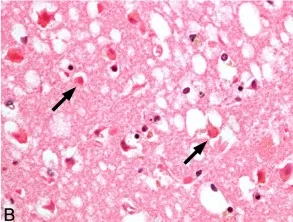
Neuropathological analysis revealing laminar necrosis and hypoxic neuronal cell death in the absence of overt arterial pathology. (A,B) Gross appearance revealed cortical discoloration due to laminar necrosis ( ) and small white matter hemorrhage ( ) in occipitotemporal regions.
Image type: pathology (h&e)